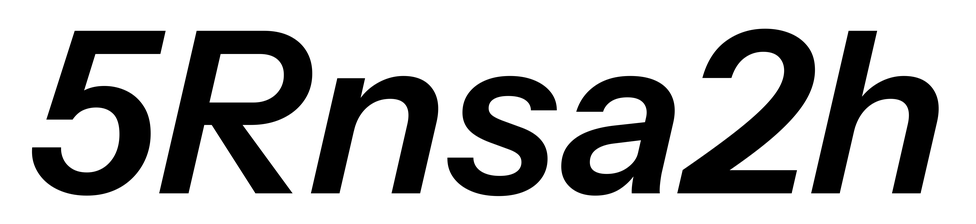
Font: InstrumentSans-Italic_SemiBold_Italic